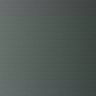
Metastatic tissue present: no